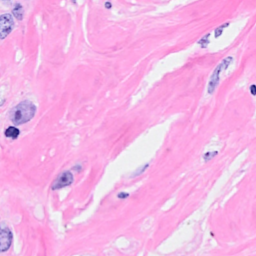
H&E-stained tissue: Breast